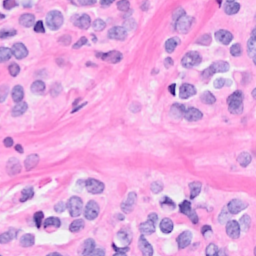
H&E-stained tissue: Breast